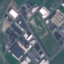
Land use / land cover class: Industrial